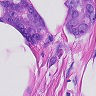
Metastatic tissue present: yes